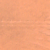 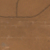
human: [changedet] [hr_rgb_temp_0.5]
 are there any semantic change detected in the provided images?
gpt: Two roads appear in the desert.